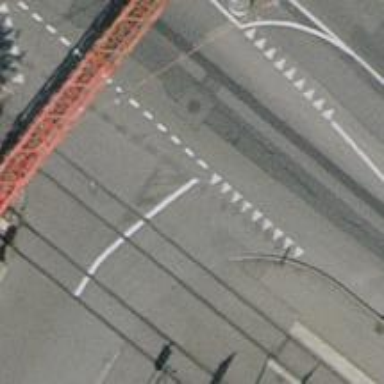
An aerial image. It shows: Railway level crossing.